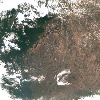
Label: land